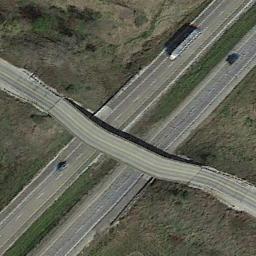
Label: overpass